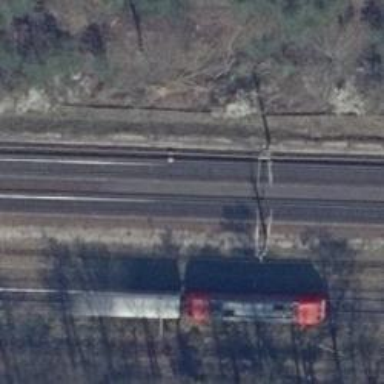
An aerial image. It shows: Railway signal.